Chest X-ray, AP view. Patient: 30 years old, sex M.
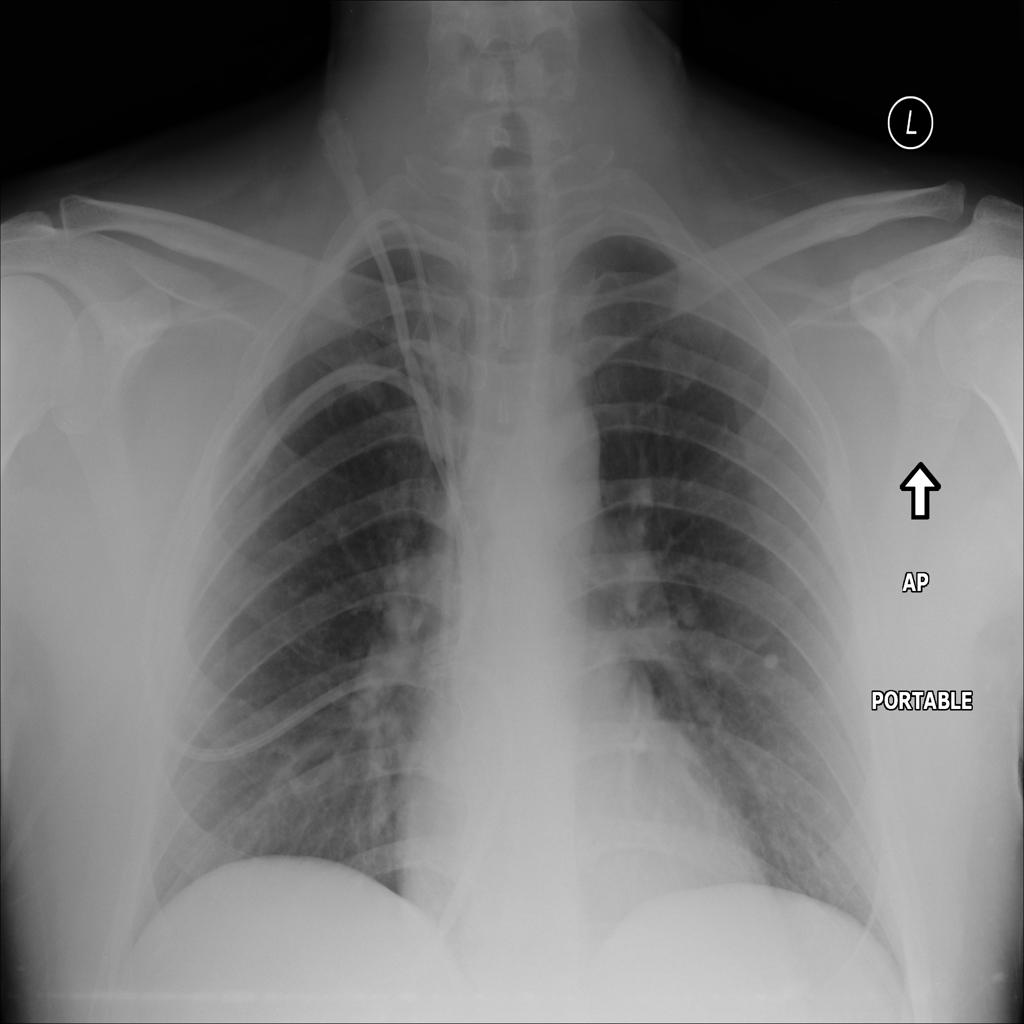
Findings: No Finding